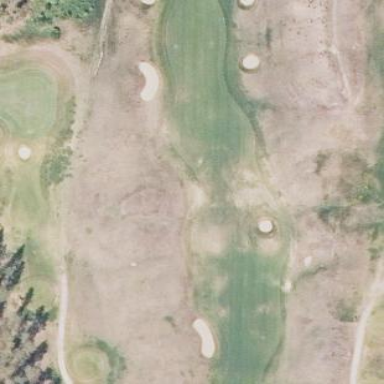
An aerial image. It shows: Grassy area designated as golf fairway.